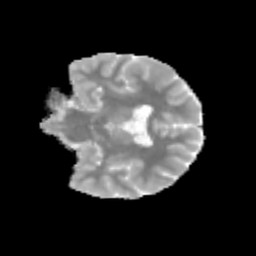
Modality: MD
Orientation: coronal
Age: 11
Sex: male
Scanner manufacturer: siemens
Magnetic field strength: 3 T
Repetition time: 3.8 s
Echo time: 0.07 s